Field crop: maize
Growth stage: 2
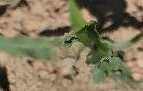
Species: maize